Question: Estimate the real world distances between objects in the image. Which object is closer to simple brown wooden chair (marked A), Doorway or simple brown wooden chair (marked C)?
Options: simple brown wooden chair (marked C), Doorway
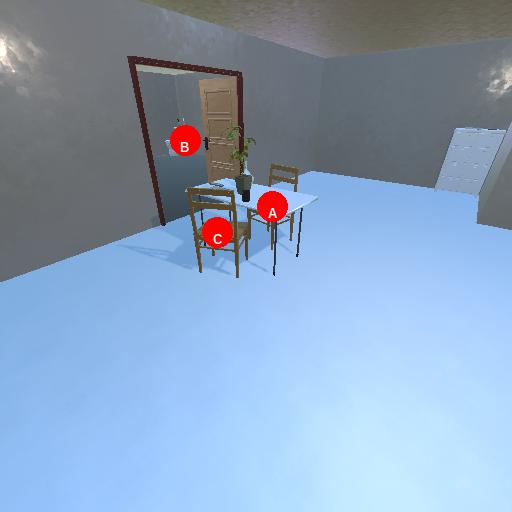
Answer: simple brown wooden chair (marked C)